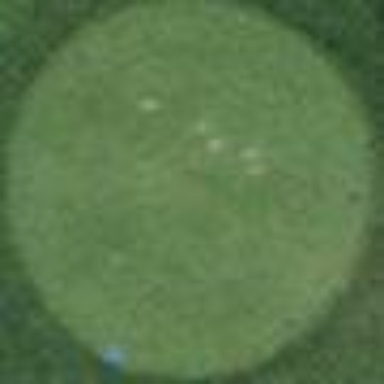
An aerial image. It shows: Grassy area designated as golf tee.